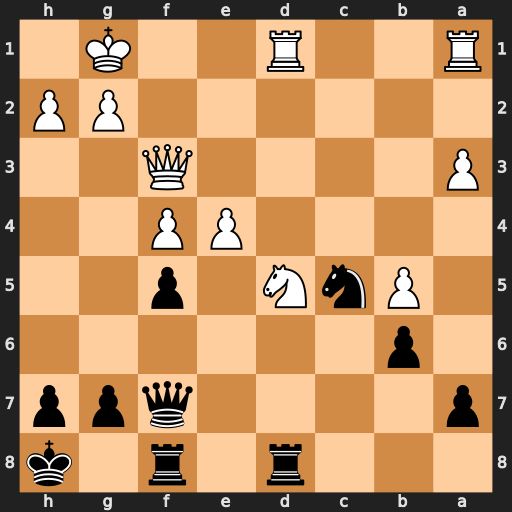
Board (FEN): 3r1r1k/p4qpp/1p6/1PnN1p2/4PP2/P4Q2/6PP/R2R2K1
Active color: b
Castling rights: -
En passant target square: -
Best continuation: fxe4 Qe3 Rxd5 Rxd5 Qxd5